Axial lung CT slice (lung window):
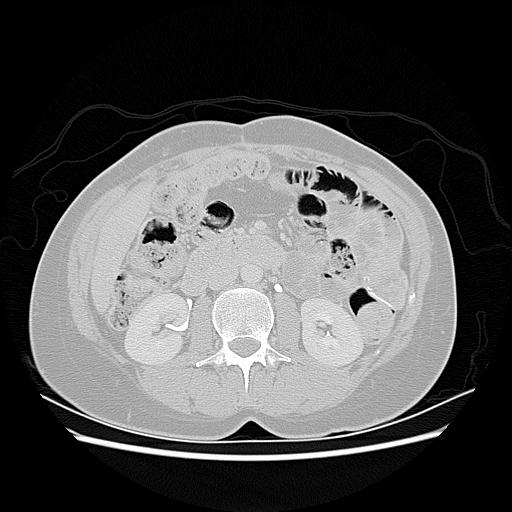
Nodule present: no